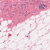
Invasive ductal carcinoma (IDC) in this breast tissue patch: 0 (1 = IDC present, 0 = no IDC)